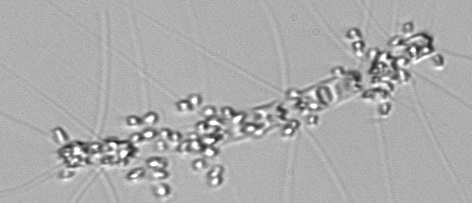
Label: Chaetoceros_didymus_TAG_external_flagellate